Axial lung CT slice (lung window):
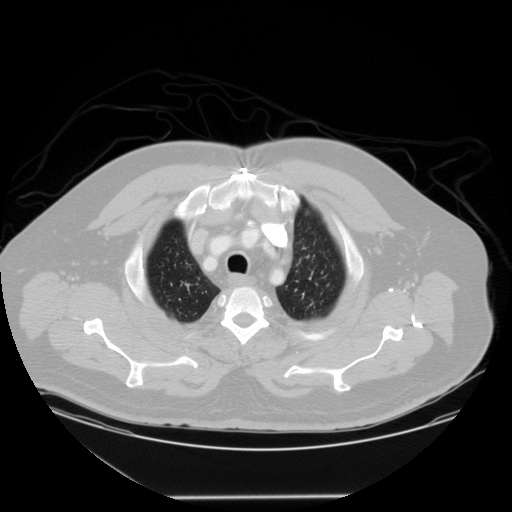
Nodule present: no